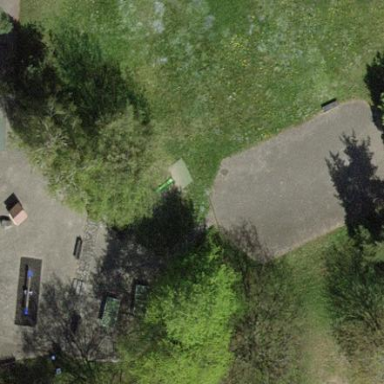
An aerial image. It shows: Playground area for leisure land.